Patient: sex M, age 58
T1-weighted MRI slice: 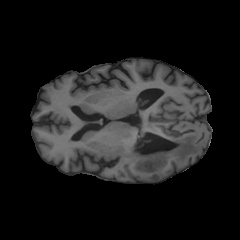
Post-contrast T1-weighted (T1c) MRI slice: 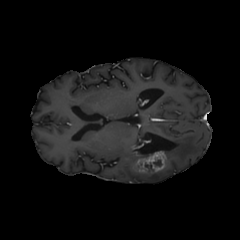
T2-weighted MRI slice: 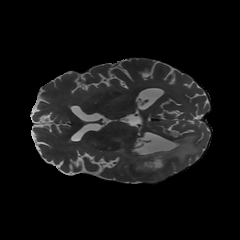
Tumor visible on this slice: yes
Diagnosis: Glioblastoma, IDH-wildtype
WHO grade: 4